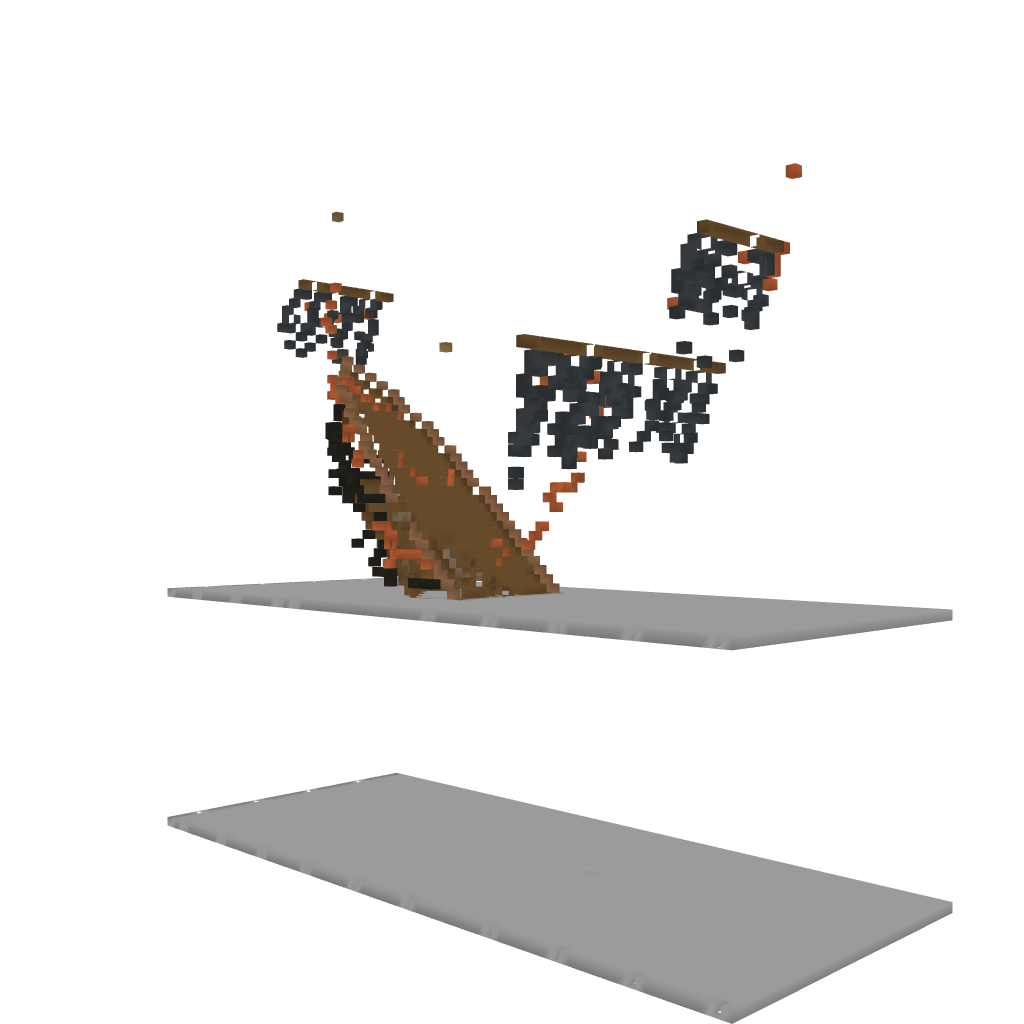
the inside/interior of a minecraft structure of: Sinking Ship by LecoRubb